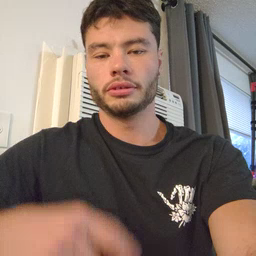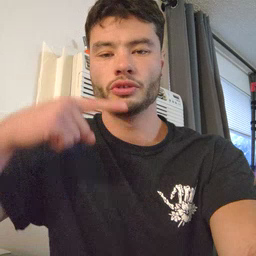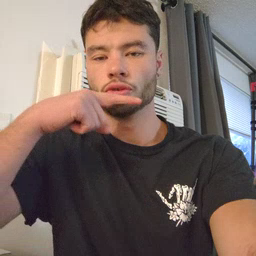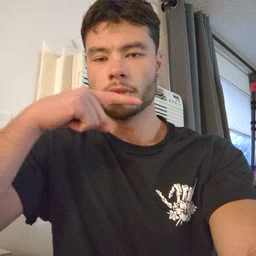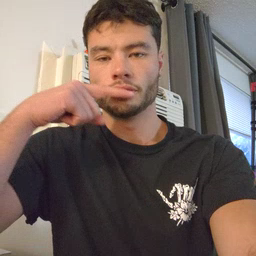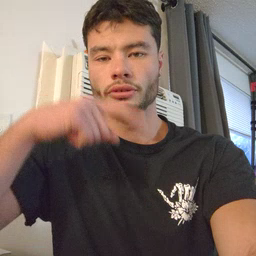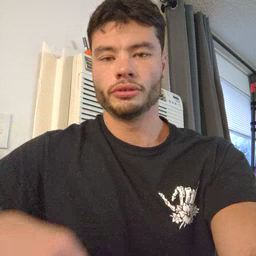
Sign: toothbrush